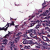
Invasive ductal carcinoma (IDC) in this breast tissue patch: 1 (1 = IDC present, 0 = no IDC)